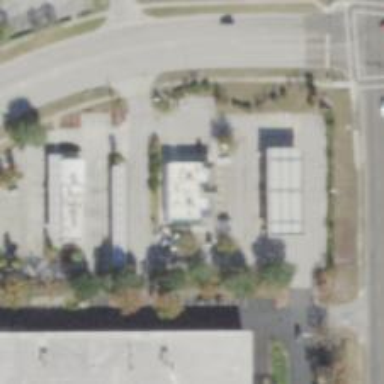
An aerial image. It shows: Convenience shop.